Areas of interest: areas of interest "China Tang Garden"
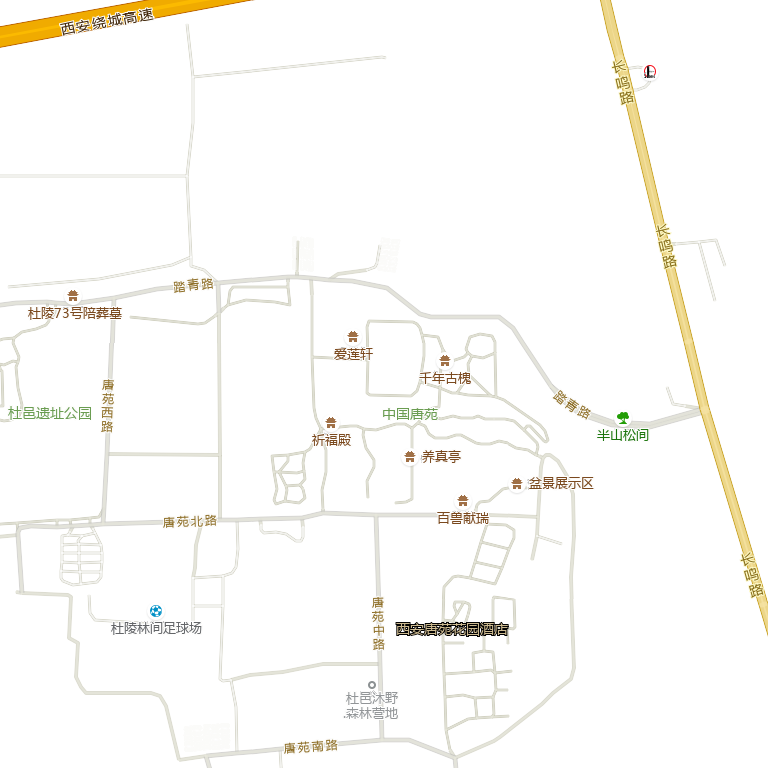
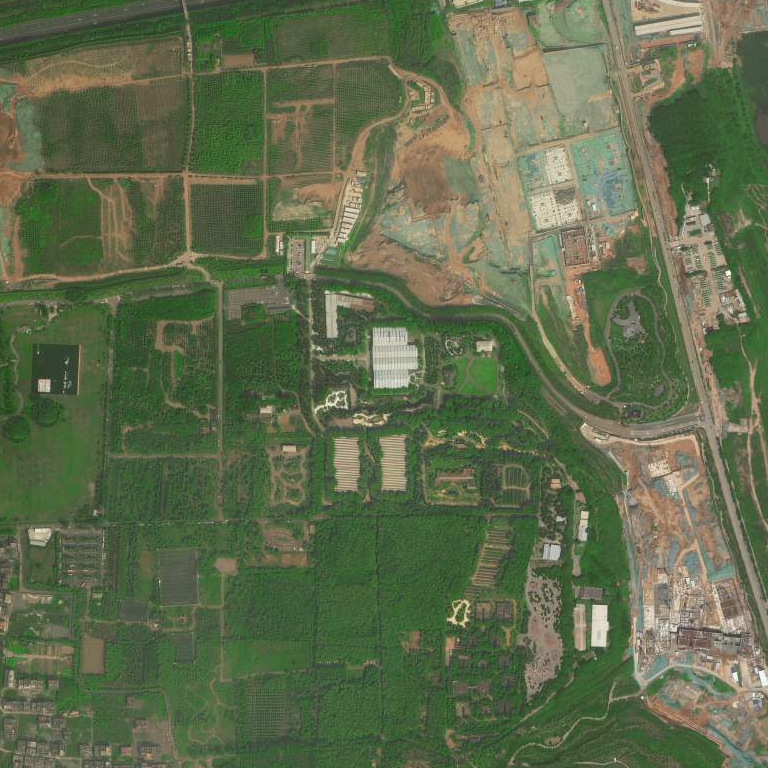